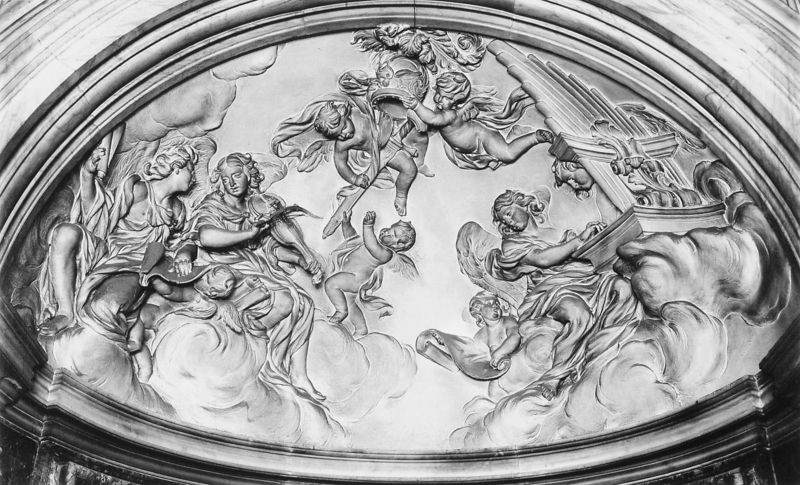
Titel: Engel mit den Attributen der Heiligen Cecilia
Künstler: Ercole Ferrata
Standort: Rom, Piazza Navona, S. Agnese (EU - I - Latium)
Schlagwörter: himmel, wolken, kirche, musik, engel, relief, foto, fotografie, gewölbe, schwarz-weiß, schwert, geige, orgel, apsis, krönung, laute, putti, musikinstrumente